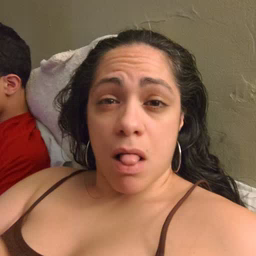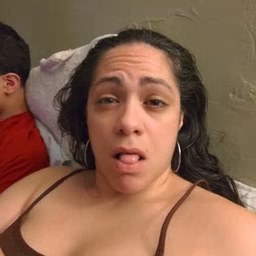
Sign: think